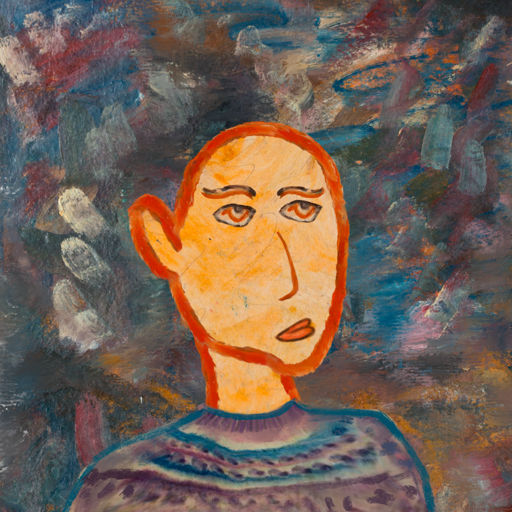
Background: Boggyland, Head And Neck Side: Experience, Face Side: Experience, Bust: HillGirl, Hair Side: Blank, Head Accessory: Blank, Second Necklace: Blank, Necklace: Blank, Baby: Blank